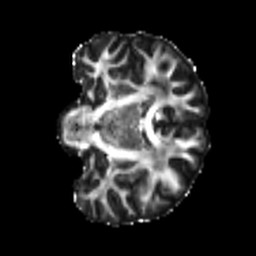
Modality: FA
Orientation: coronal
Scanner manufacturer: siemens
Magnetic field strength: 3 T
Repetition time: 4 s
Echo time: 0.0594 s